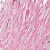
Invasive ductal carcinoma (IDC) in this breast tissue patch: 0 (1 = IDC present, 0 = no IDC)